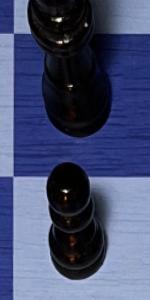
Label: Pawn_Black